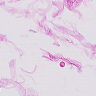
Metastatic tissue present: no